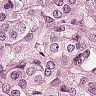
Metastatic tissue present: yes